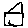
Label: house